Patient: sex M, age 78
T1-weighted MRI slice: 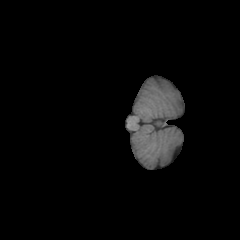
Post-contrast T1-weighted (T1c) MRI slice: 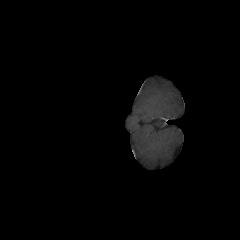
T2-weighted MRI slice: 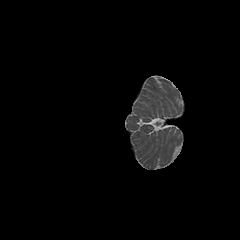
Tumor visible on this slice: no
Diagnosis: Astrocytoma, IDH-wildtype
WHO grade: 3